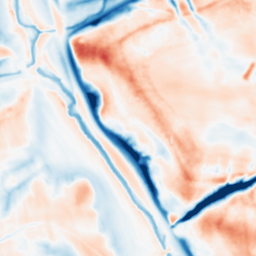
Category: multiscale
Decomposition family: dog_multiscale
Decomposition parameters: sigma_ratio: 1.6
n_scales: 5
base_sigma: 1
Upsampling method: quintic
Upsampling parameters: scale: 8
Upsampling scale: 8